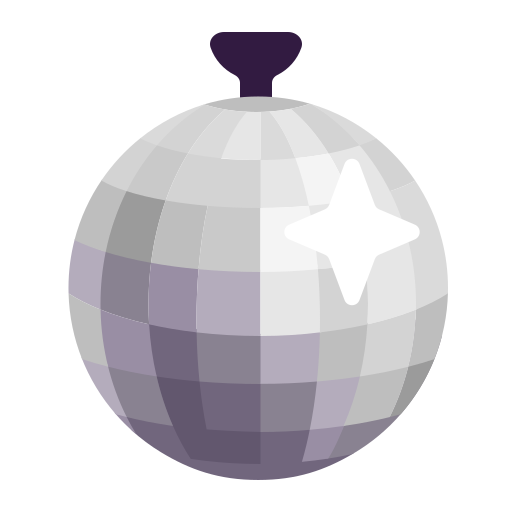
mirror ball flat